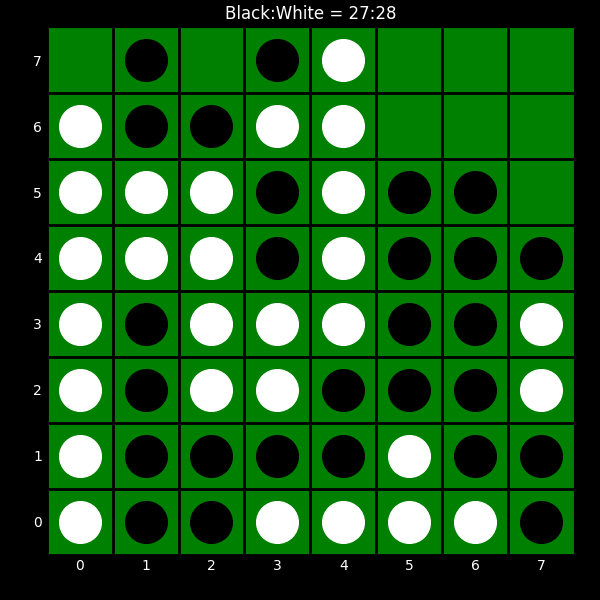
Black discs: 27
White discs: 28